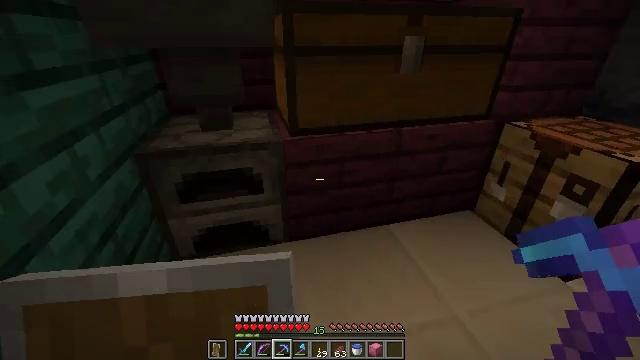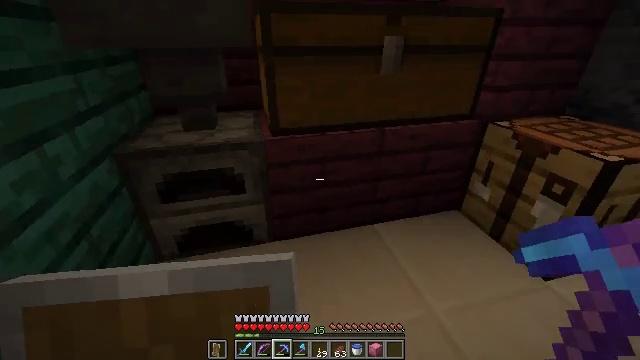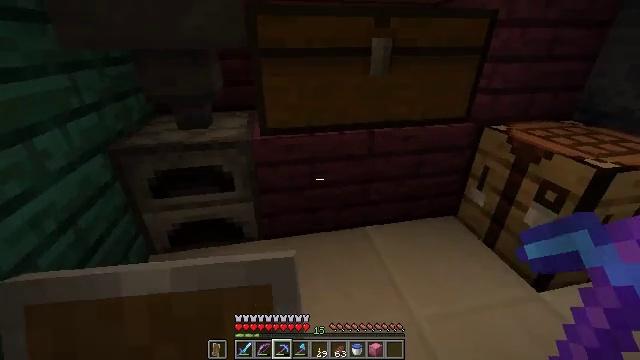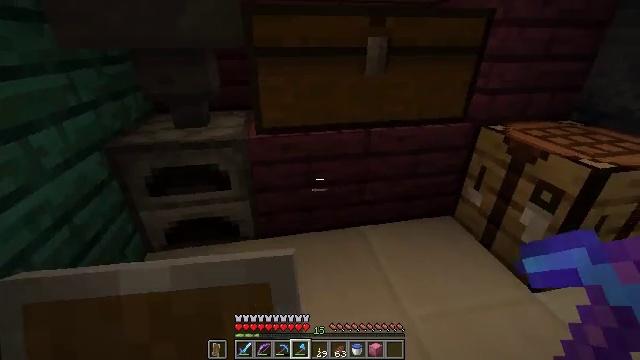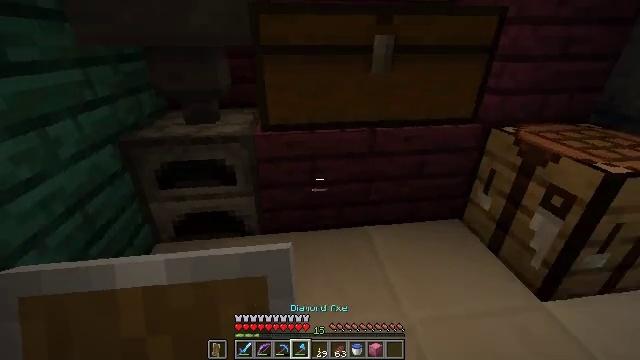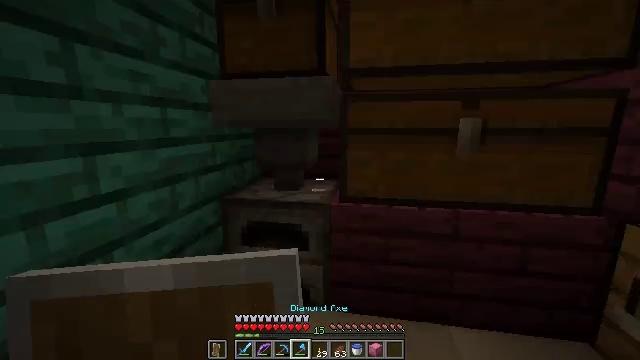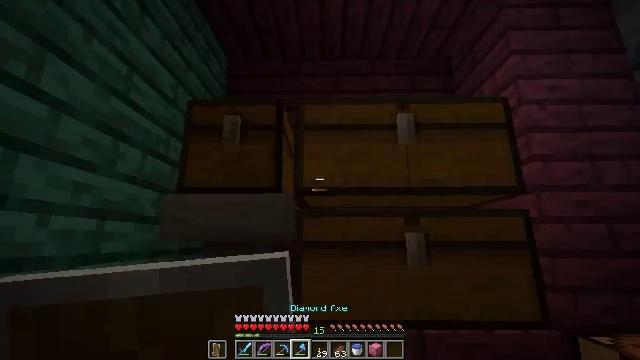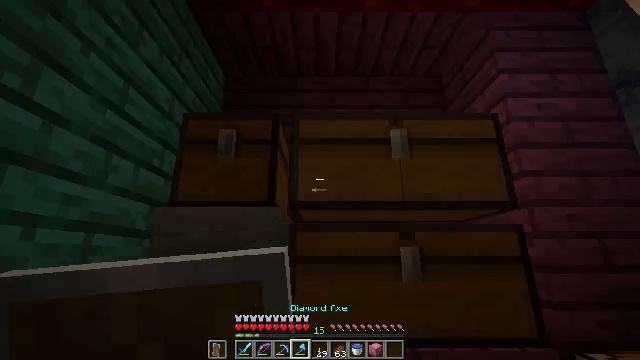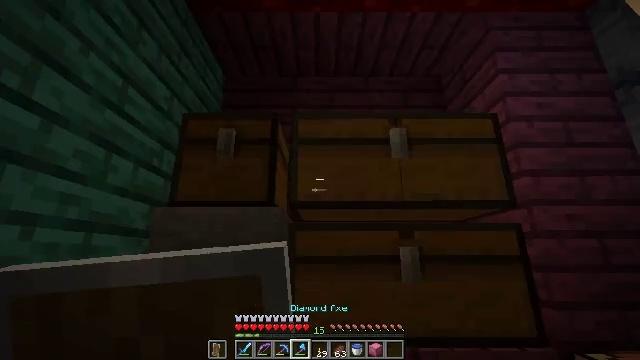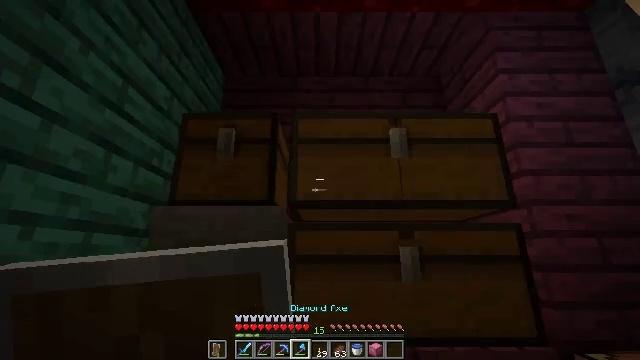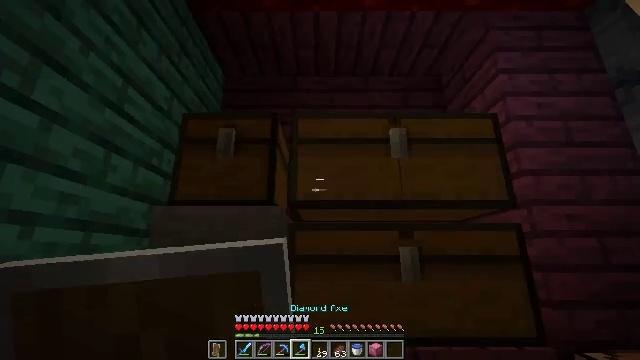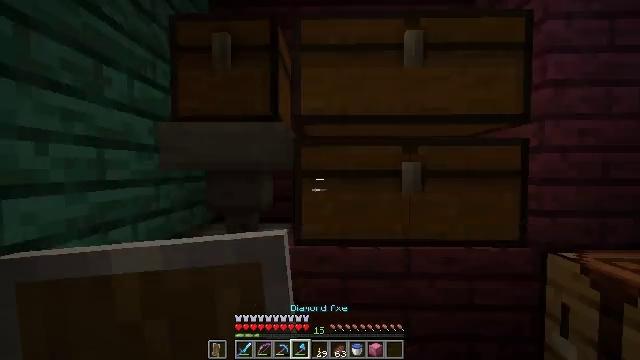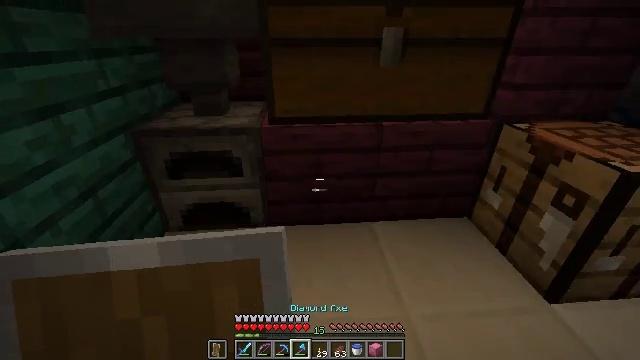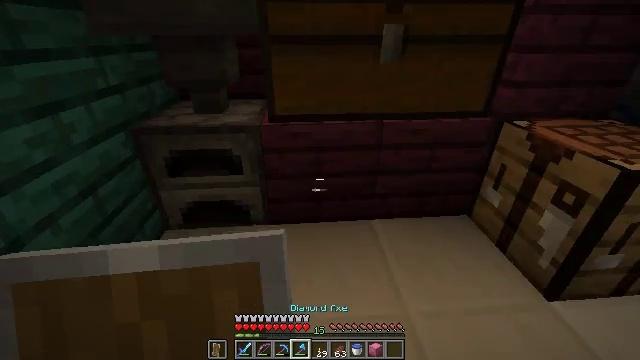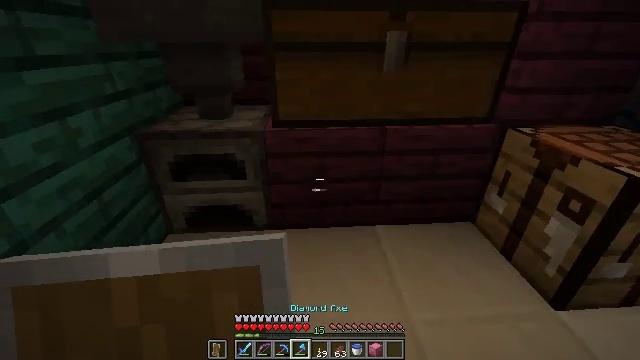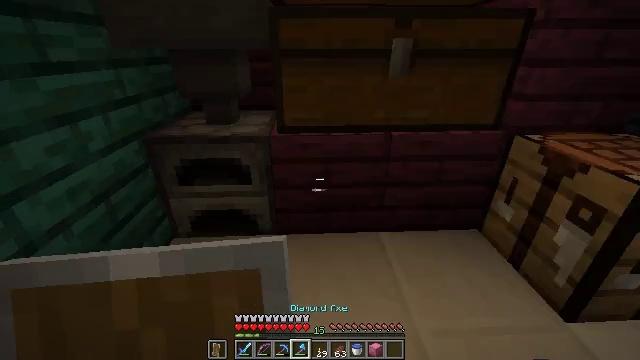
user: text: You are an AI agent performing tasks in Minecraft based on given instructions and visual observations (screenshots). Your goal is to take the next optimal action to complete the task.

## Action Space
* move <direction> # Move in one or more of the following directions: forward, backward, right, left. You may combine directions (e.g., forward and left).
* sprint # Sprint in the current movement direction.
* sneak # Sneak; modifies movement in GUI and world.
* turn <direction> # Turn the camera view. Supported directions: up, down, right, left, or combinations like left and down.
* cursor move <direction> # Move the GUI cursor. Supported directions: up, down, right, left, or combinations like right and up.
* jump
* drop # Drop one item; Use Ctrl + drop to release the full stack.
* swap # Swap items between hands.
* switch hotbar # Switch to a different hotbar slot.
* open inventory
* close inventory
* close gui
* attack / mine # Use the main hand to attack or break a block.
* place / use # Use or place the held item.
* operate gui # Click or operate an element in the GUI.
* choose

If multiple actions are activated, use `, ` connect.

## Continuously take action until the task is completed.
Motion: motion action
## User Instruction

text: Recycle the existing crimson planks.
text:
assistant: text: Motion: move right
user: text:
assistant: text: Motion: turn left
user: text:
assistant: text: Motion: switch to hotbar 4
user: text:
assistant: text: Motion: turn left, switch to hotbar 4
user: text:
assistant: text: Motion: turn left and up, switch to hotbar 4
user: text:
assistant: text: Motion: turn right and up
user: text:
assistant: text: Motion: turn right and up
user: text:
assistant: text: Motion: no_op
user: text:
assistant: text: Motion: no_op
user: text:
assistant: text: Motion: no_op
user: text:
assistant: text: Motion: turn left and down
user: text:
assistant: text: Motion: turn right and down
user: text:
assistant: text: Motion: no_op
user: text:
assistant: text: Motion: turn up
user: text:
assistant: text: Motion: turn left and up
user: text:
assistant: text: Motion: turn left and up
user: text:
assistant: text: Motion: no_op
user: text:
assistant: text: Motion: no_op
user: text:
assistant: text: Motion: no_op
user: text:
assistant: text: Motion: move right
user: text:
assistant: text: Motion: move right
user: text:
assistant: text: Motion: no_op
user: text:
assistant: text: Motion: attack / mine
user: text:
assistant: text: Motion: attack / mine
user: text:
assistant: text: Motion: attack / mine
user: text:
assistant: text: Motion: attack / mine
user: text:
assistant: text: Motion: attack / mine
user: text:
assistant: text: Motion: attack / mine
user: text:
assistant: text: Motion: attack / mine
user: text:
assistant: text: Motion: attack / mine